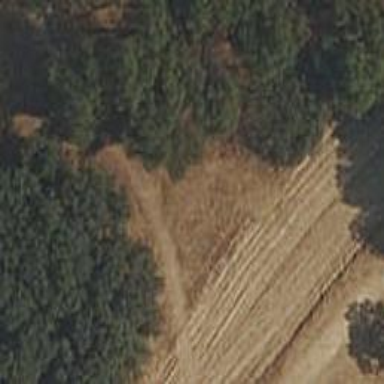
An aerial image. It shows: Dirt path.